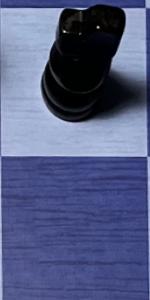
Label: Empty